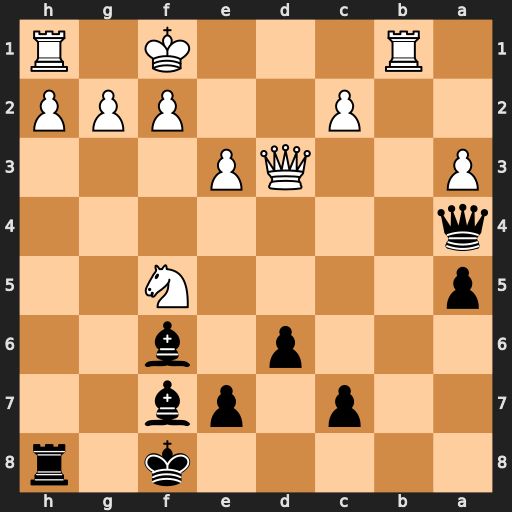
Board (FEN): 5k1r/2p1pb2/3p1b2/p4N2/q7/P2QP3/2P2PPP/1R3K1R
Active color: b
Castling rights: -
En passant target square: -
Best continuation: Bc4 Kg1 Bxd3